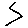
Label: zigzag